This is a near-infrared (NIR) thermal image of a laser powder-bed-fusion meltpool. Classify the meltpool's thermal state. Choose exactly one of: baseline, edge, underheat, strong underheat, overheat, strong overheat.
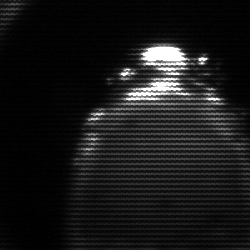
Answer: edge